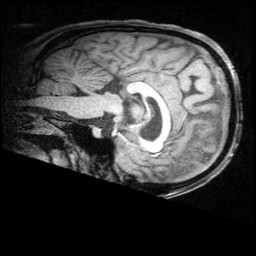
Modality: T1w
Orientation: sagittal
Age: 20
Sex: male
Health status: healthy